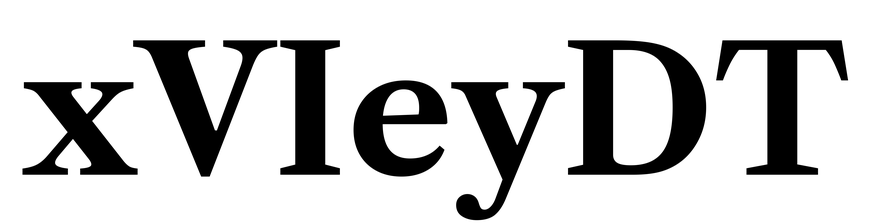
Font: LibreCaslonText_Bold